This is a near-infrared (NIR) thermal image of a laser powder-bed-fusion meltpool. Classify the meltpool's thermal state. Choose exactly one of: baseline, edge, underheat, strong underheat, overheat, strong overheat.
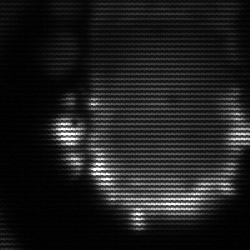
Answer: baseline